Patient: sex F, age 63
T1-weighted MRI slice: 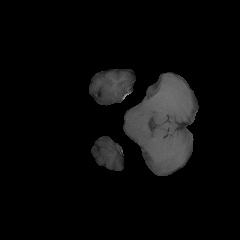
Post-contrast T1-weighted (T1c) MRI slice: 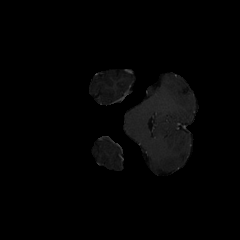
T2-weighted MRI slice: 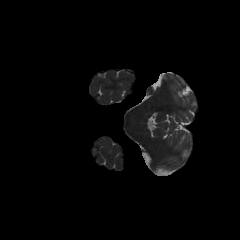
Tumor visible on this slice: no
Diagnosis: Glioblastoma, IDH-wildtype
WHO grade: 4